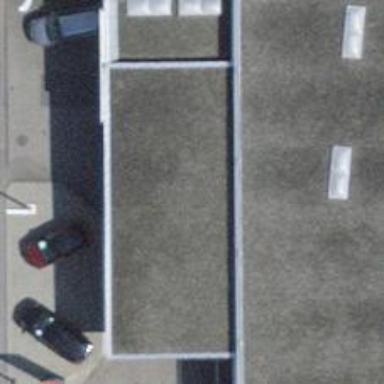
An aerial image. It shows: Car shop offering both dealer and repair services.